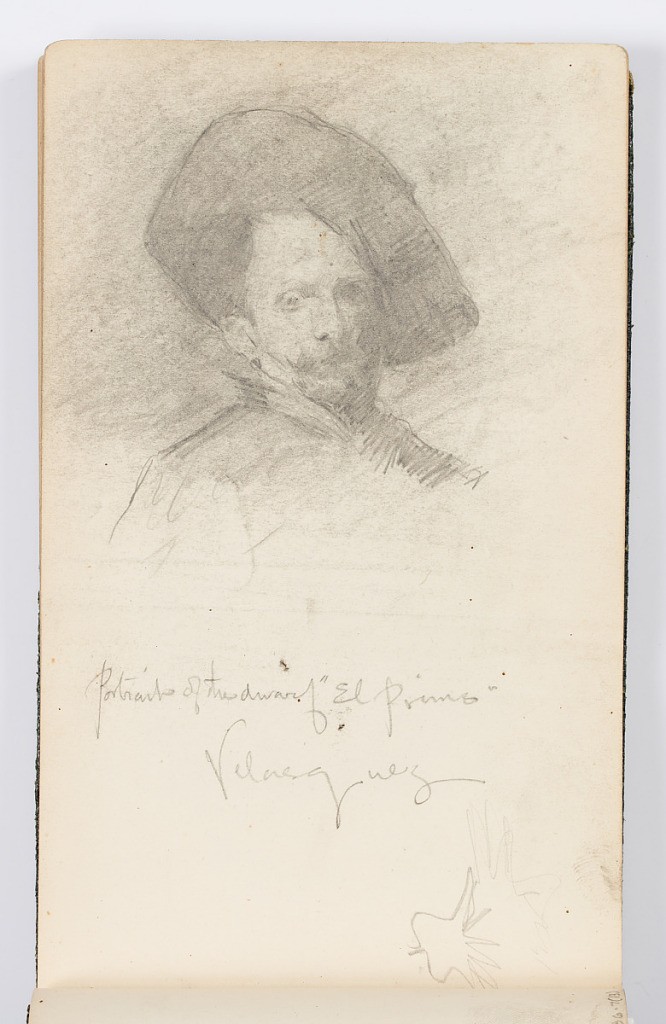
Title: Sketchbook Page: Portrait of "El Primo," After Velázquez
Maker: Kenyon Cox, American, 1856–1919
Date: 1883
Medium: Graphite on paper
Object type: Sketchbook folio
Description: Study of portrait by Velázquez of The Jester Don Diego de Acedo (1645), shown from the shoulders up.